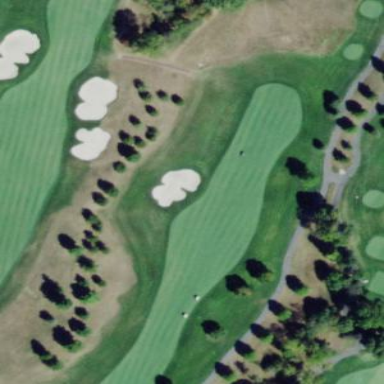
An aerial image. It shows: Rough area in golf course.